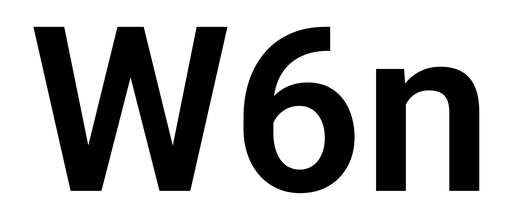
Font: Roboto_SemiBold